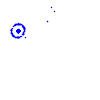
Particle: pion